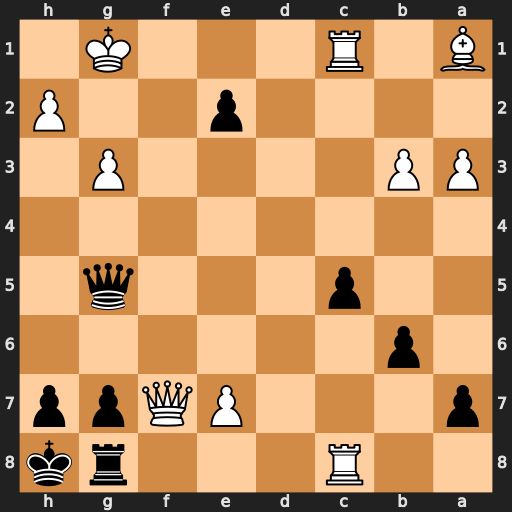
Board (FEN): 2R3rk/p3PQpp/1p6/2p3q1/8/PP4P1/4p2P/B1R3K1
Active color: b
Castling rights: -
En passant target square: -
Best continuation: Qxc1+ Kg2 Qf1+